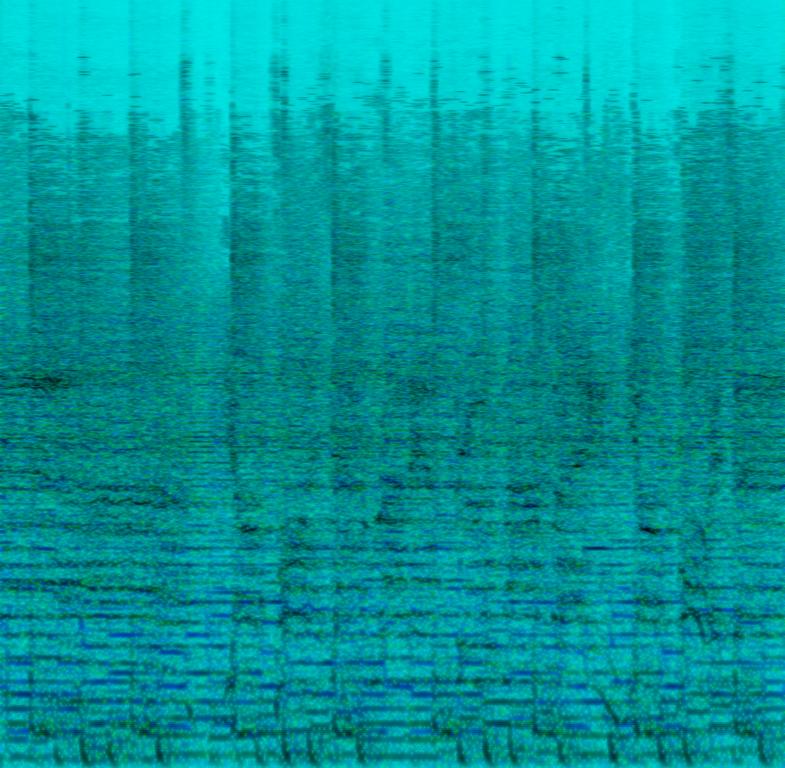
The low quality recording features a compilation of rock songs and it consists of punchy kicks, wide electric guitar melodies, distorted bass guitar, energetic crash cymbals, shimmering hi hats and harmonizing male vocals singing over it. It sounds energetic.